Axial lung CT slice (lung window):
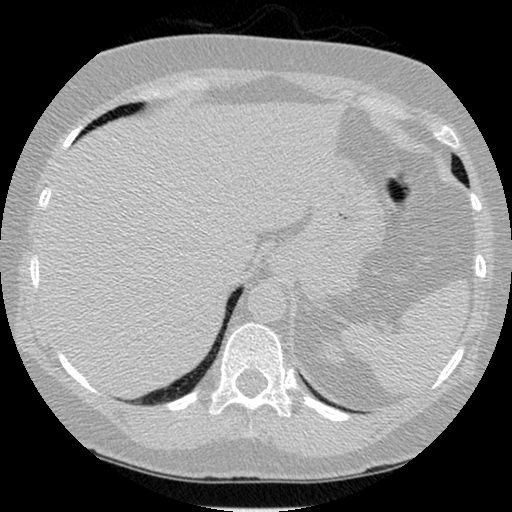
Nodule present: no